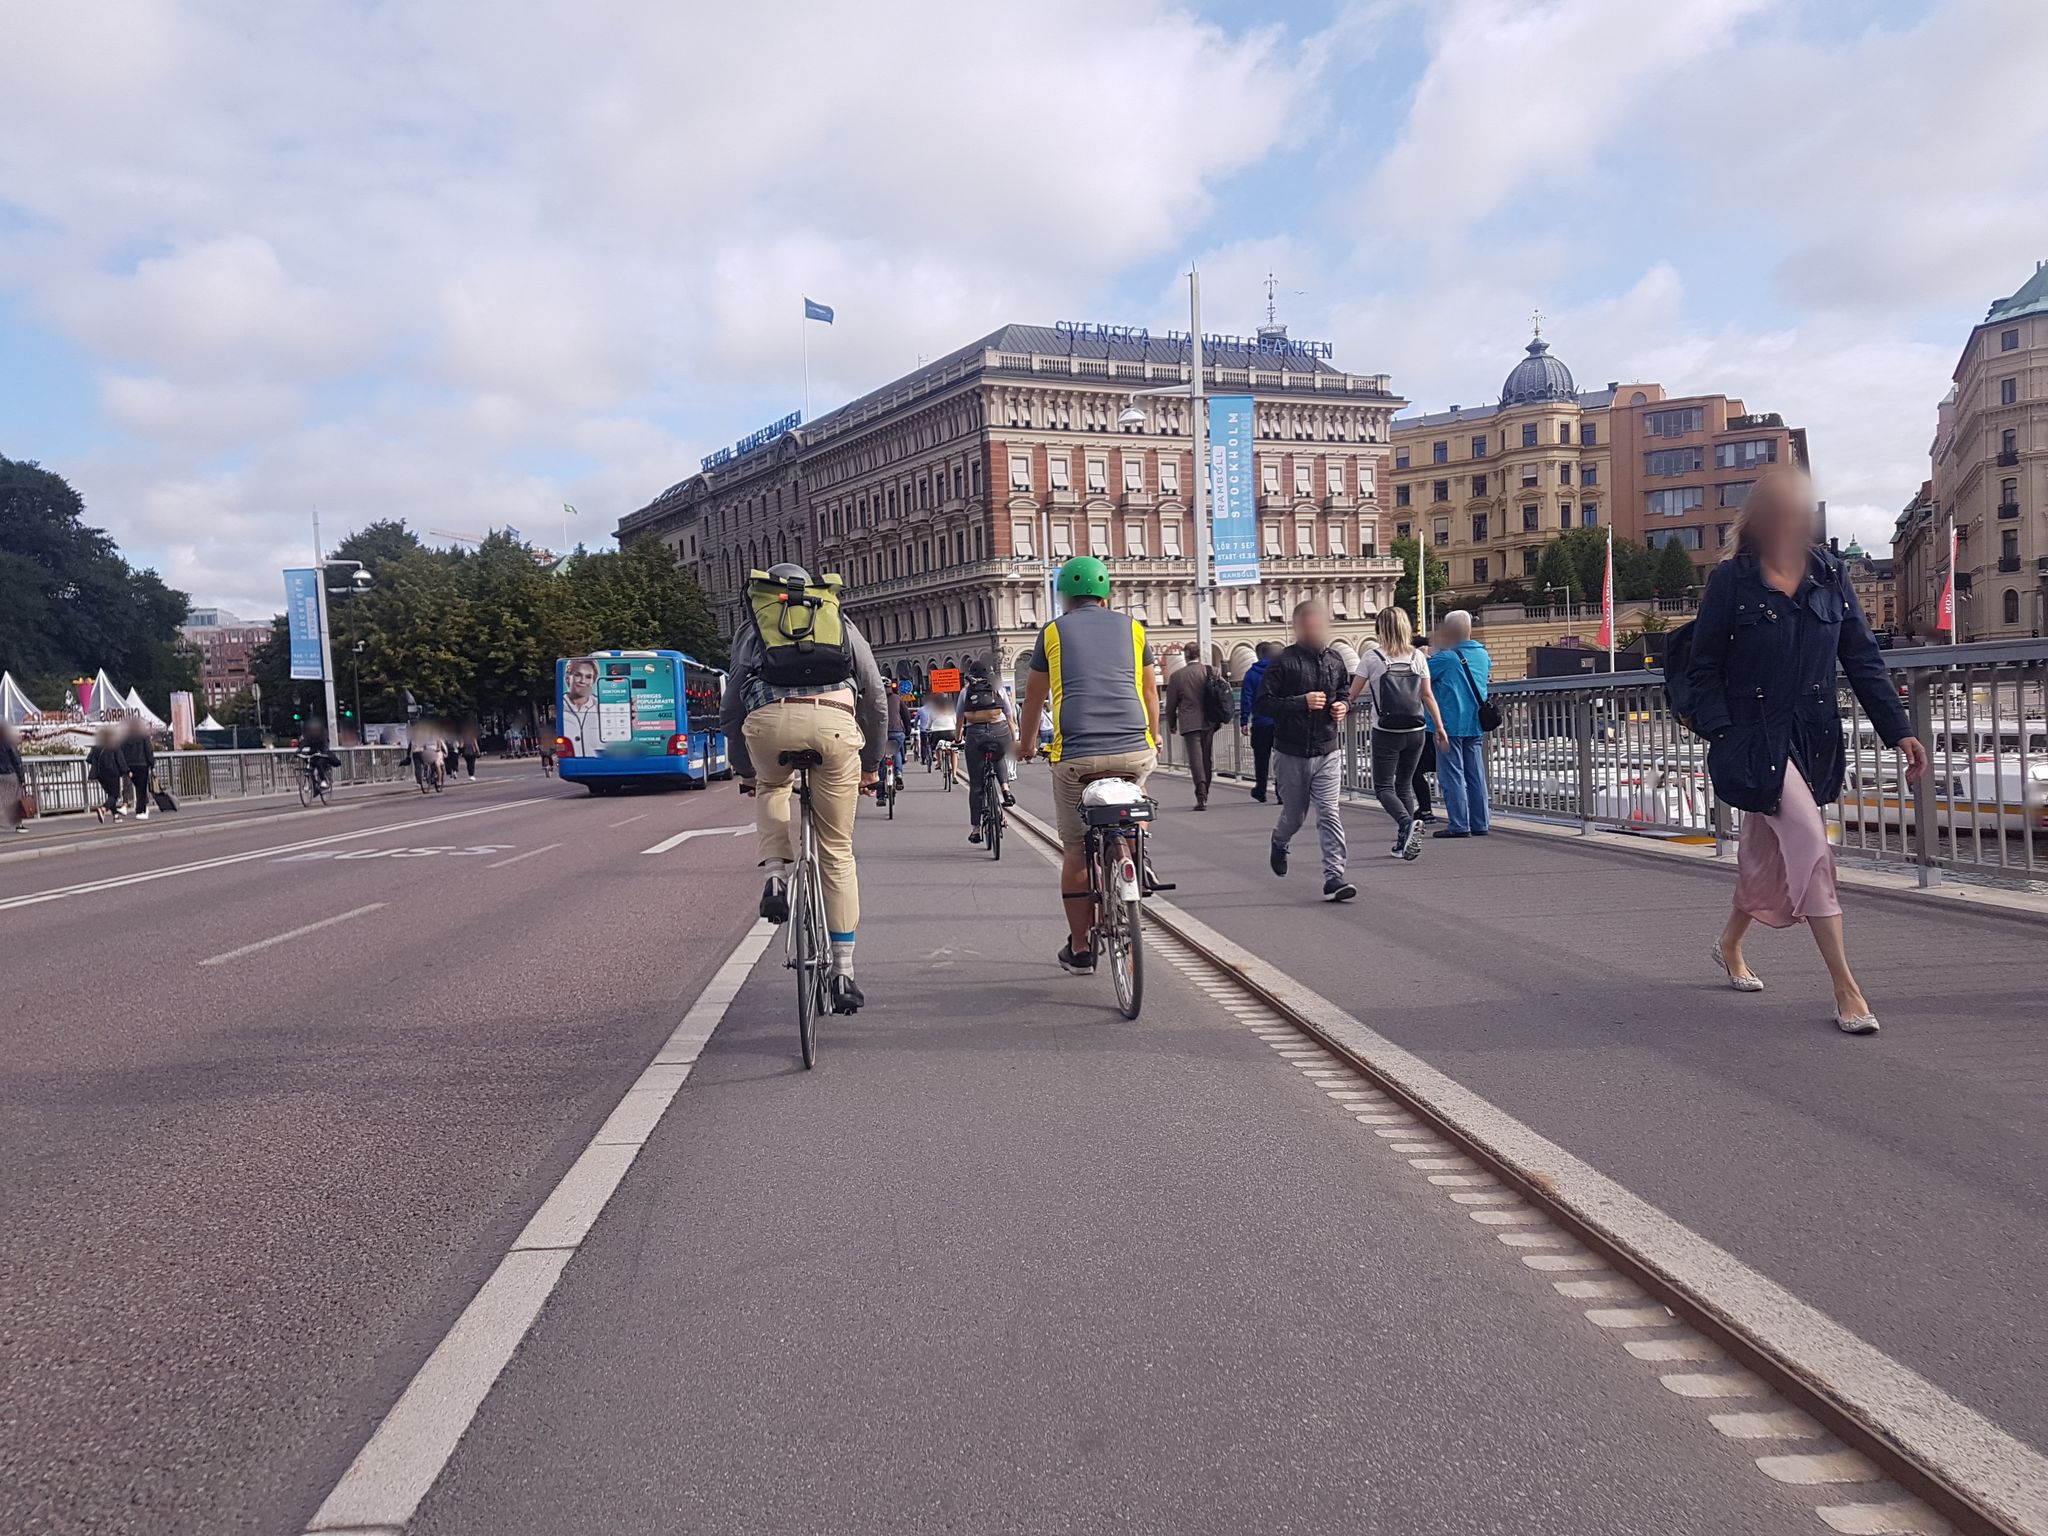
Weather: clear
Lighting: day
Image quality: good
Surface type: cycling surface
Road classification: footway, pedestrian
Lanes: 2, 1
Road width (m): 2.1
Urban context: urban centre
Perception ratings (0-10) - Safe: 6.8, Lively: 8.27, Beautiful: 6.84, Boring: 1.37, Depressing: 5.64, Wealthy: 7.03